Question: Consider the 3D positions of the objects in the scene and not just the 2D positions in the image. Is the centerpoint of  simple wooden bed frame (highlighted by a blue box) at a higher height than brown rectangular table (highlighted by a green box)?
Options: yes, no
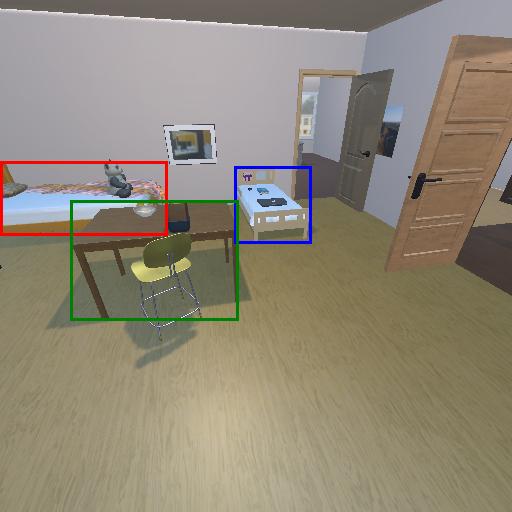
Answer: yes